Group 1:
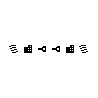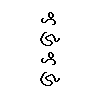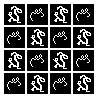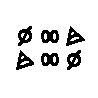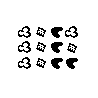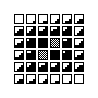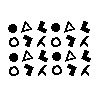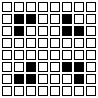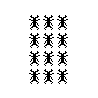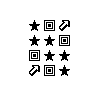
Group 2:
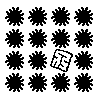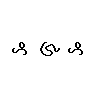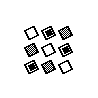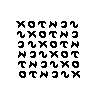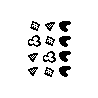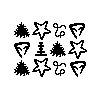
Rule separating the two groups: Smaller section tiles the grid (element-wise rotation of tiles allowed) vs. not so.
Concepts: element_wise_symmetry, tiling
Author: Leo Crabbe